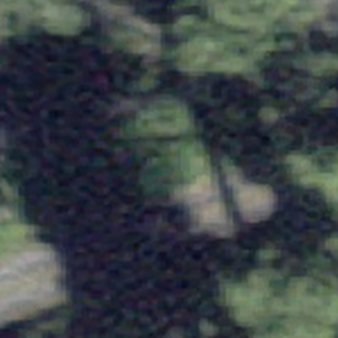
Label: other